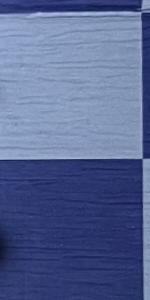
Label: Empty